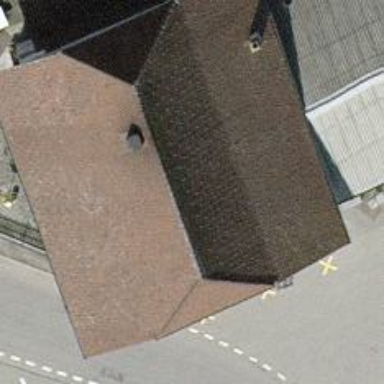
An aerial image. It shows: Building with ridged roof.